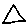
Label: triangle